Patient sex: M
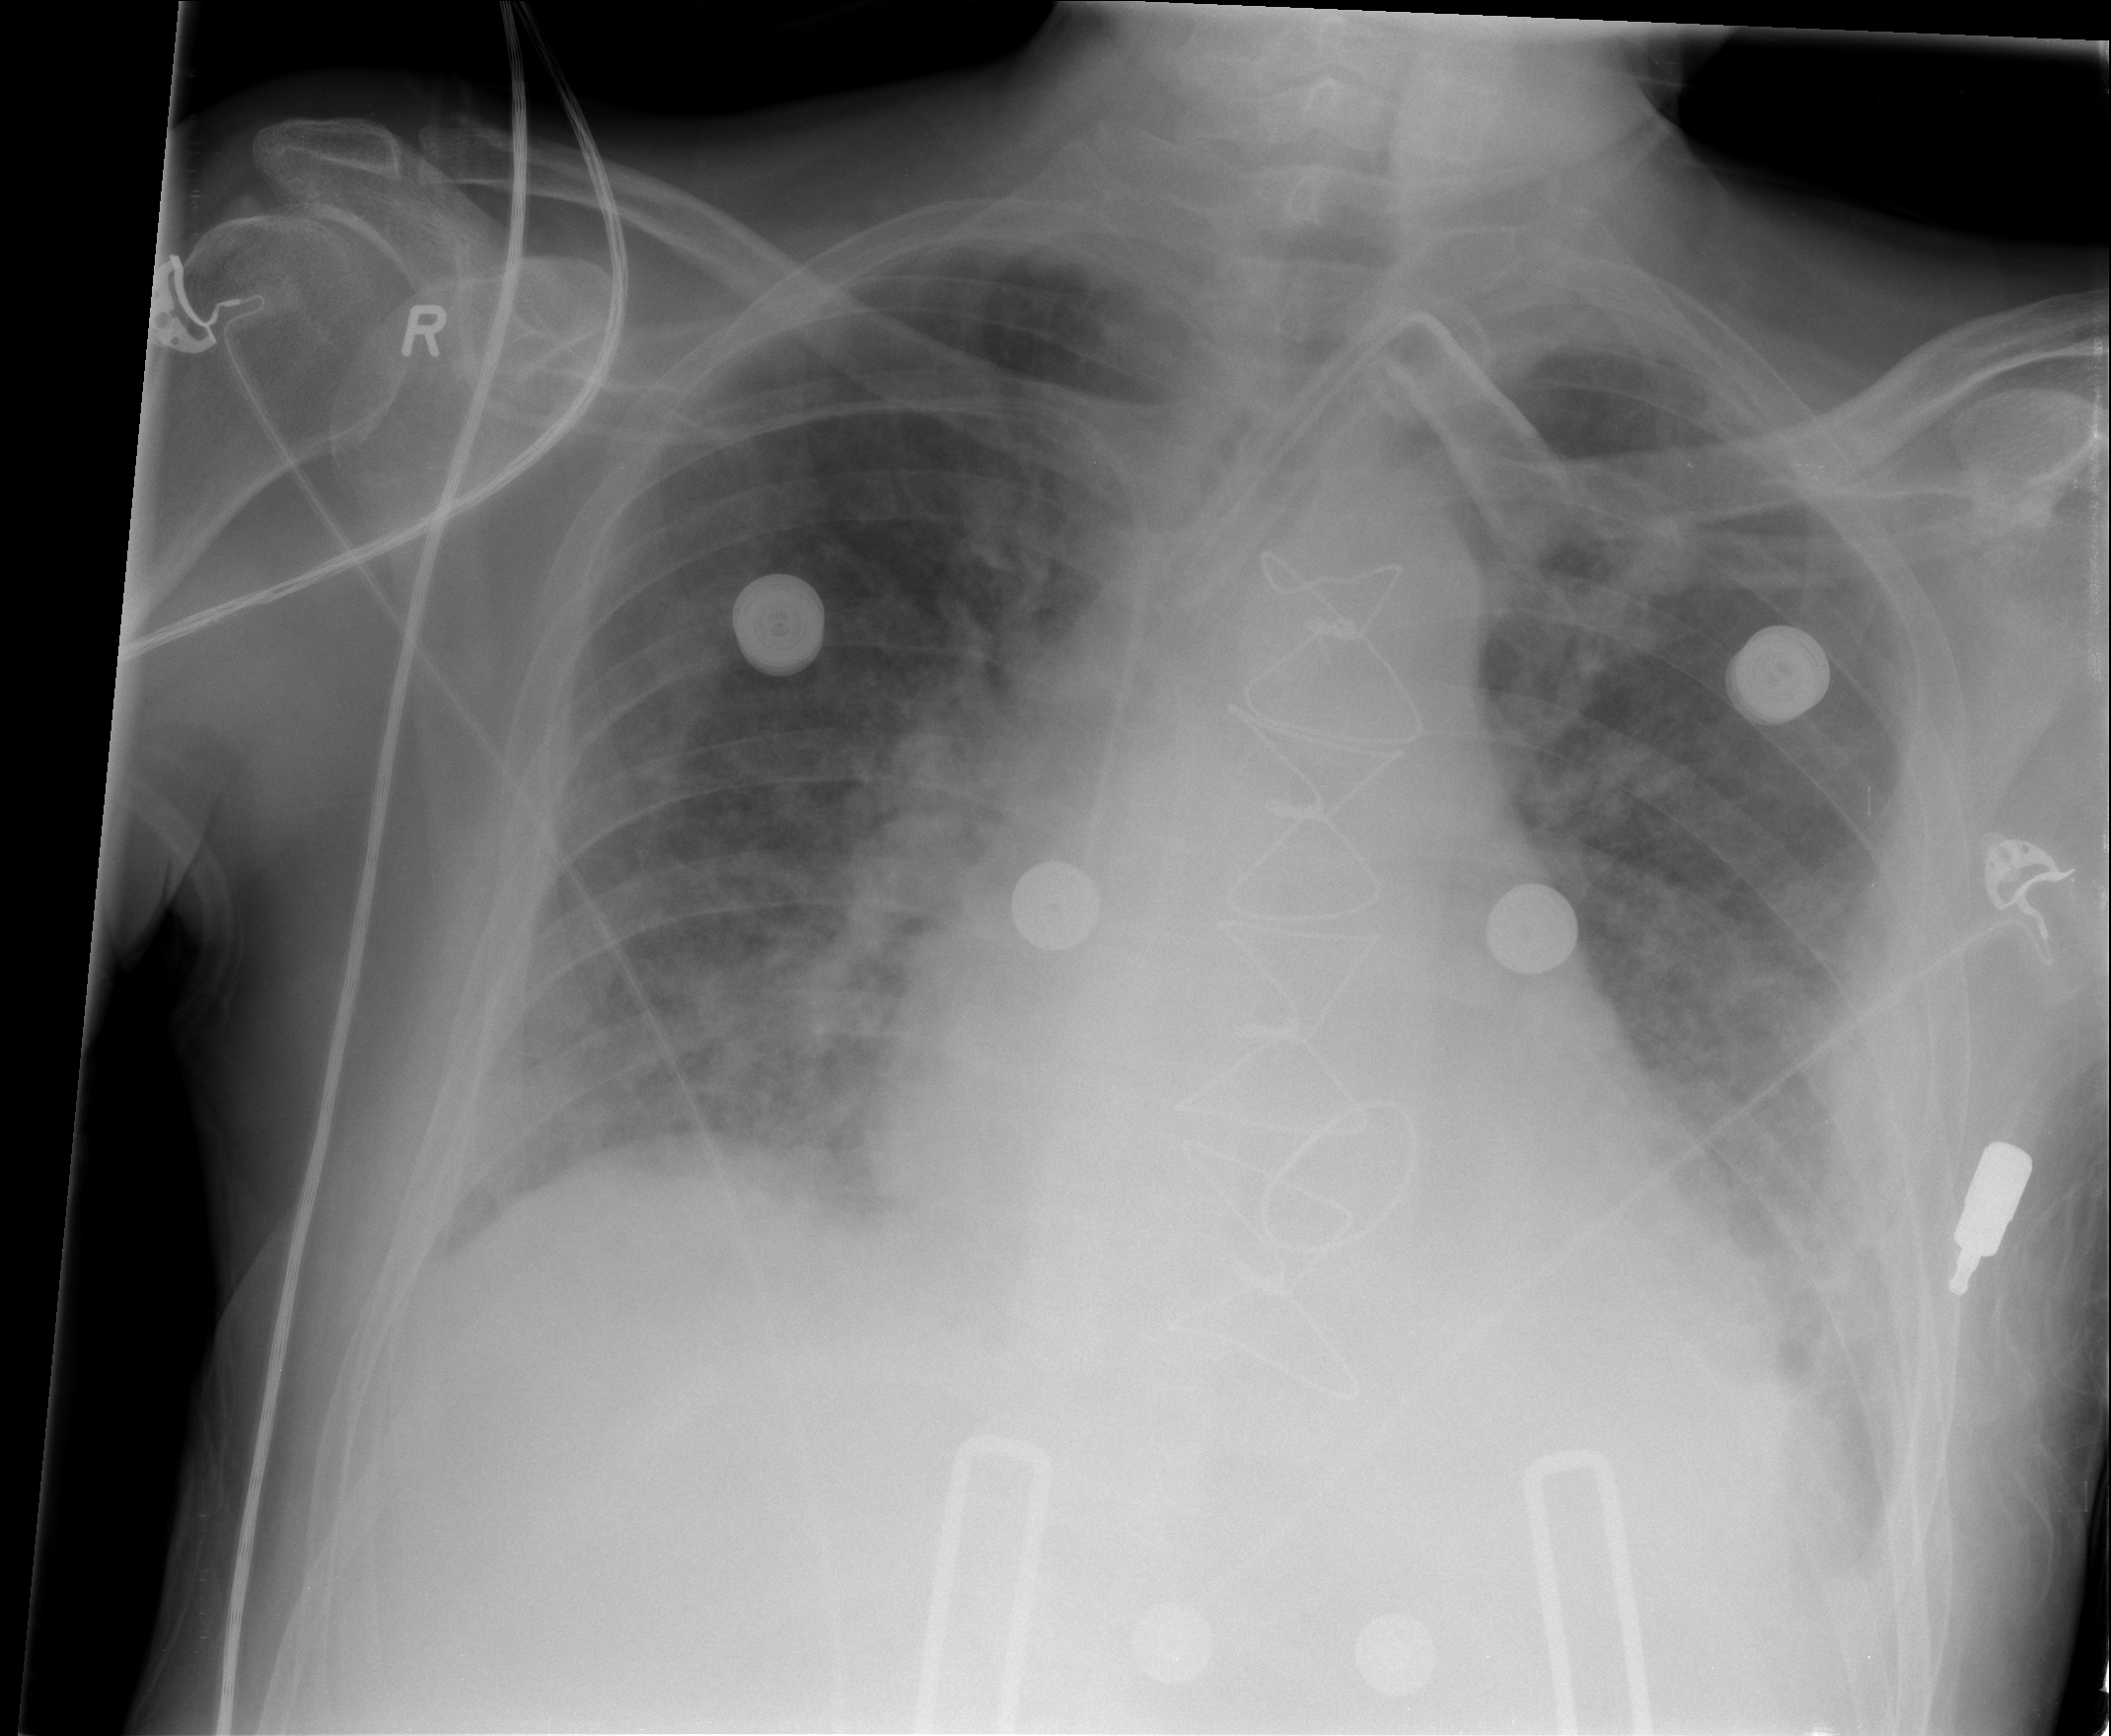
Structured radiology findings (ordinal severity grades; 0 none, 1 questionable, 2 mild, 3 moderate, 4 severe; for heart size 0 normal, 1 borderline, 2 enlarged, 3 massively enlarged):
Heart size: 2
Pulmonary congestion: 3
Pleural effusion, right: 2
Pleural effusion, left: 2
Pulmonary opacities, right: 2
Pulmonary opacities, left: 2
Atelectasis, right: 2
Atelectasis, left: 2